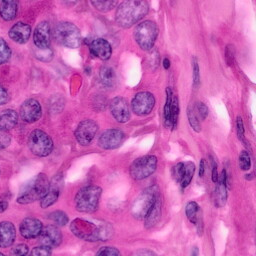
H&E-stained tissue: Pancreatic